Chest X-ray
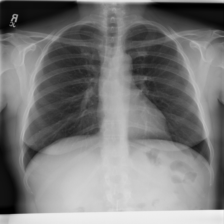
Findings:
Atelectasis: negative
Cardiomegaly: negative
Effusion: negative
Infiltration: negative
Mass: negative
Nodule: negative
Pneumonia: negative
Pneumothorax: negative
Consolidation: negative
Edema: negative
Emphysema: negative
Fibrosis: negative
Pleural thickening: negative
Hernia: negative